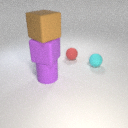
large brown rubber cube above large purple rubber cylinder